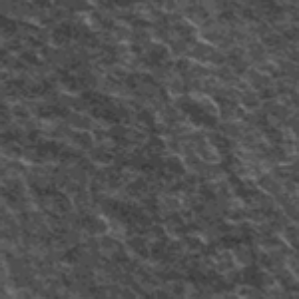
Label: frost